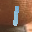
Label: 1